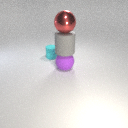
large red metal sphere above large gray rubber cylinder